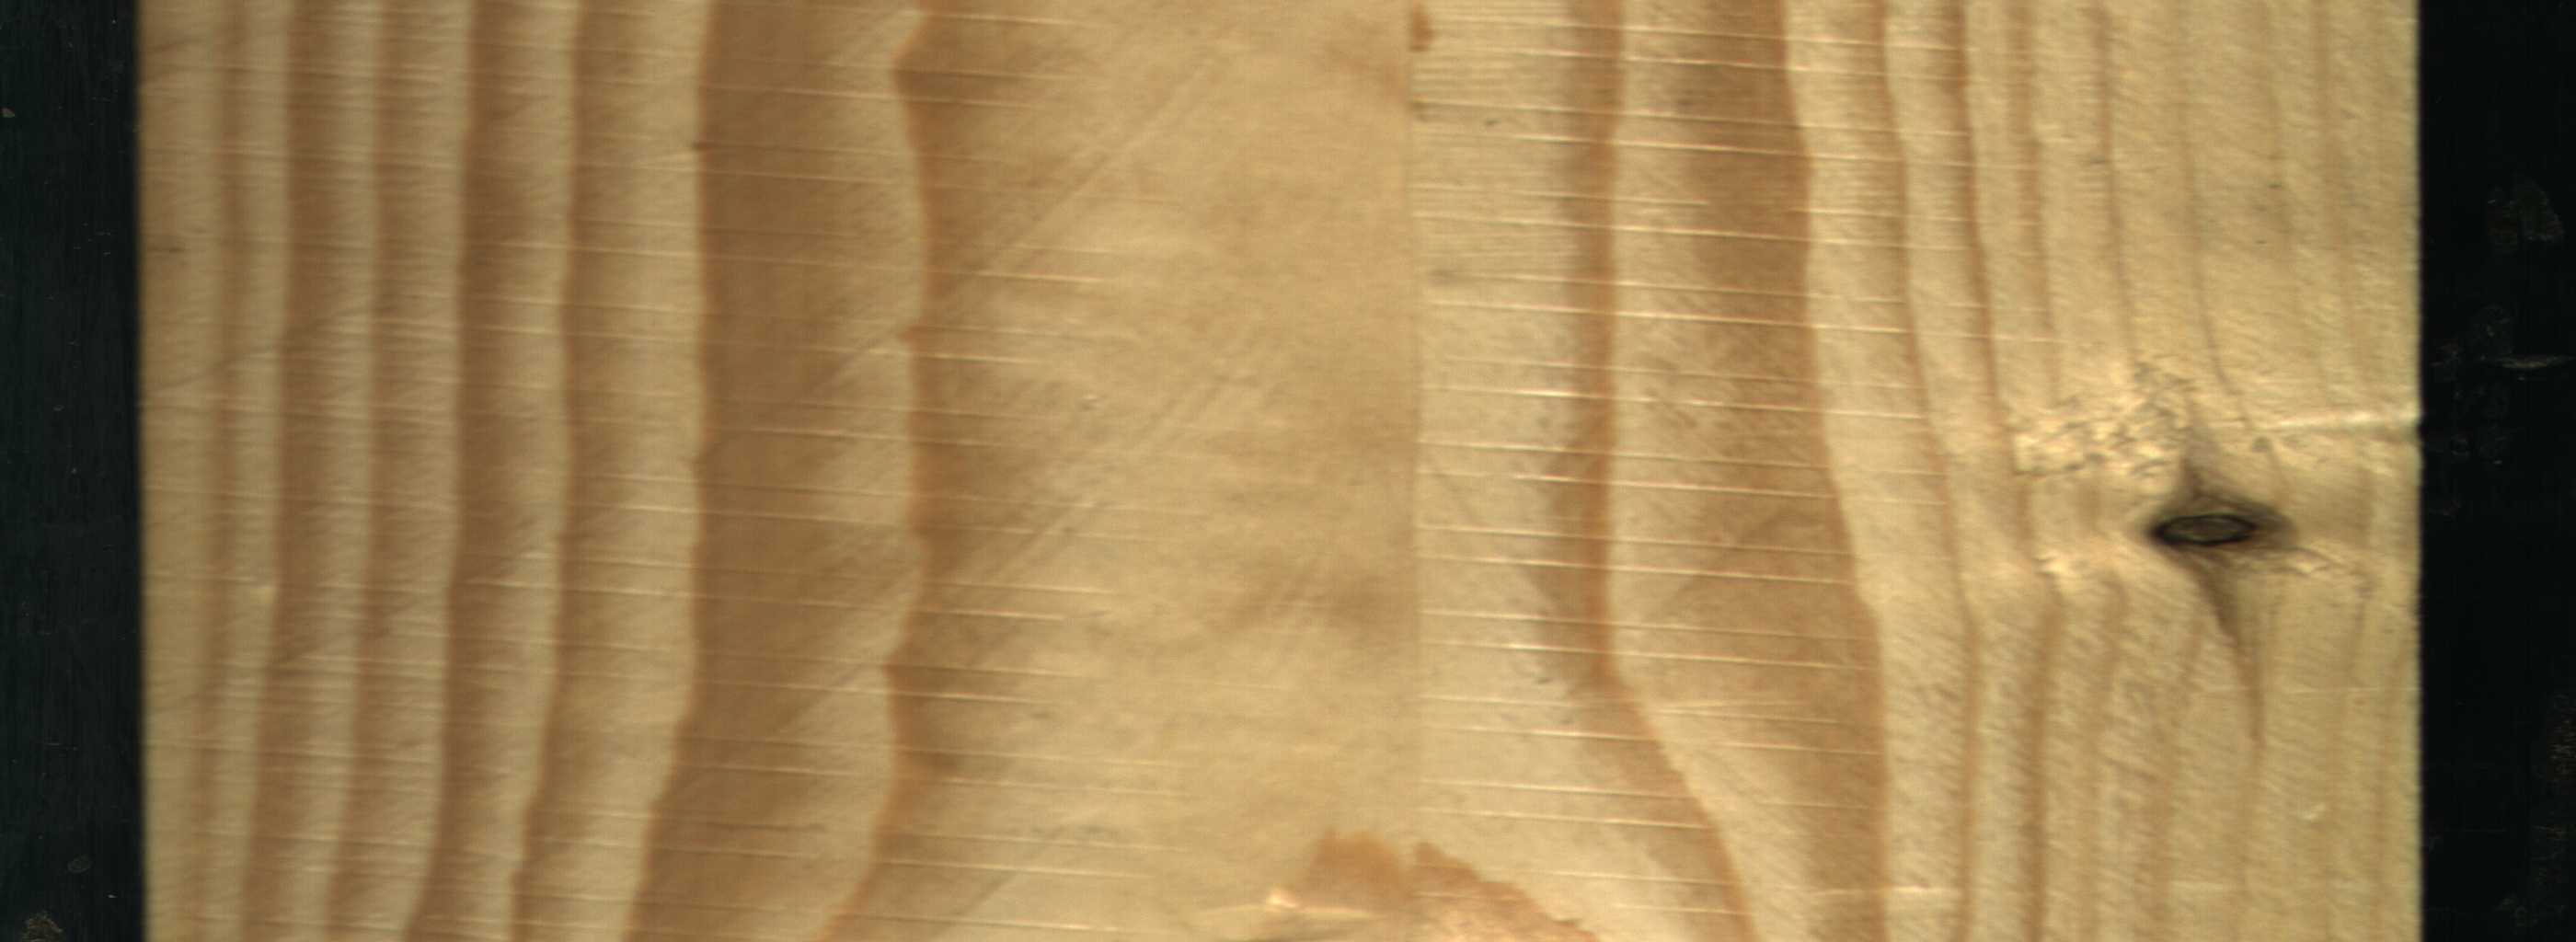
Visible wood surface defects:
Dead_Knot